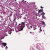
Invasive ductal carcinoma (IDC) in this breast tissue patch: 0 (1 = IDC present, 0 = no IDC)